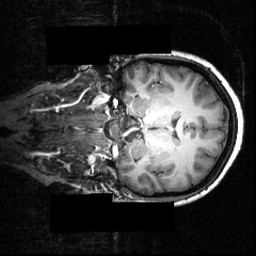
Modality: T1w
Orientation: coronal
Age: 26
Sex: female
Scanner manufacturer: siemens
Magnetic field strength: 3.951 T
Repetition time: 1.5 s
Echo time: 0.00335 s